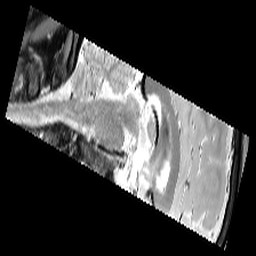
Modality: PDw
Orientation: sagittal
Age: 20
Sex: male
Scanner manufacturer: siemens
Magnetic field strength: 3 T
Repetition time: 6.49 s
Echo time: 0.016 s